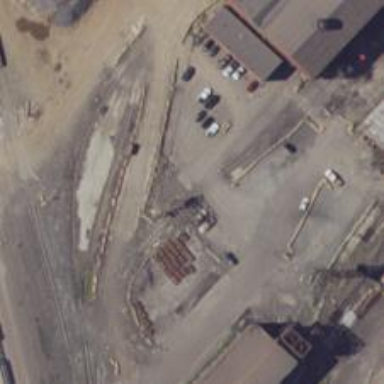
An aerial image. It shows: Rail spur service.